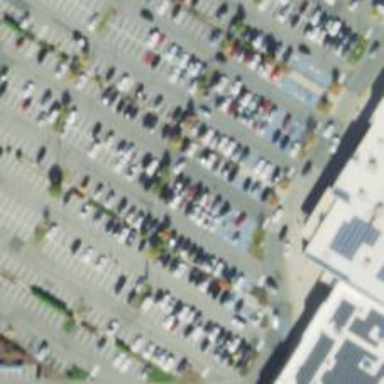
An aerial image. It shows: Trolley bay.